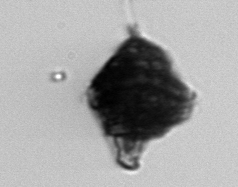
Label: Gonyaulax